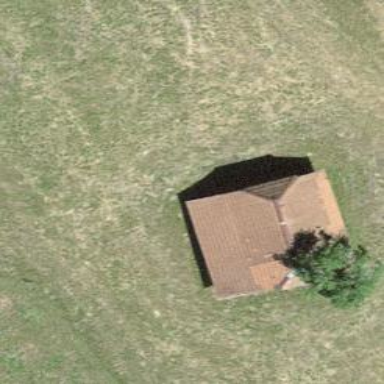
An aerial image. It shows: Barn.